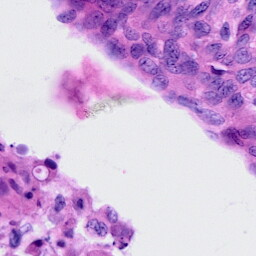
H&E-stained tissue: Cervix